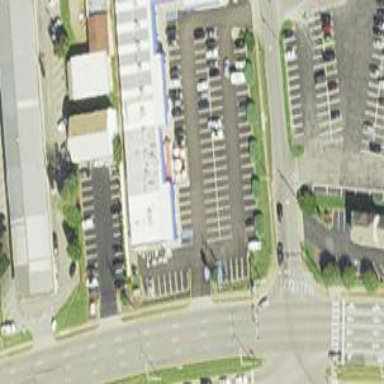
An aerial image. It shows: Commercial building.